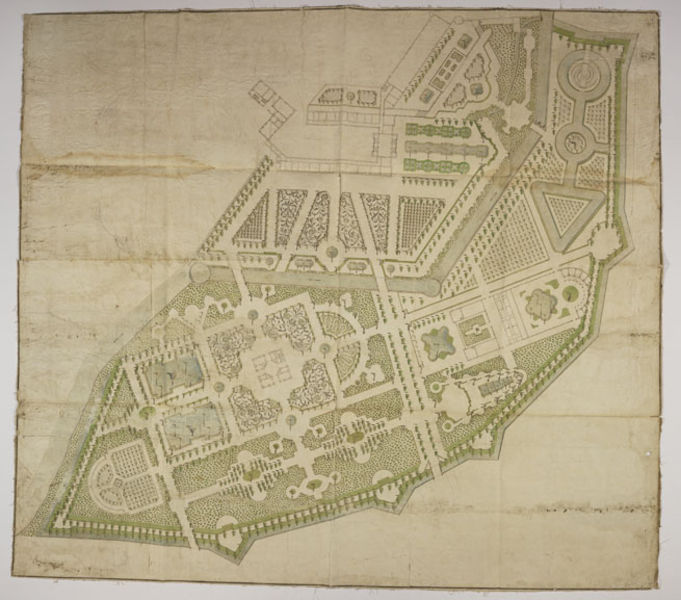
Titel: Schlossgarten in Schlackenwerth
Künstler: Anonym (17. Jh.)
Standort: Karlsruhe
Institution: Staatliche Kunsthalle Karlsruhe
Schlagwörter: baum, blau, wasser, bäume, dreieck, grün, stadt, teich, braun, skizze, strasse, zeichnung, anlage, gebäude, haus, park, parkanlage, schloss, weg, wiese, zaun, beige, ornament, alt, architektur, barock, falten, bild, häuser, strauch, pfad, wege, blatt, pflanze, pflanzen, brunnen, kreis, garten, farbig, papier, dorf, mauer, allee, farbe, formen, gelände, grenze, linien, hof, platz, vogelperspektive, figuren, spitz, symmetrie, tor, umriss, befestigung, aufsicht, straßen, bögen, symetrie, eingang, burg, kloster, türme, palast, stern, linie, draufsicht, festung, kreuzung, symmetrisch, becken, druck, stich, seite, strich, kreise, entwurf, pergament, geometrisch, karte, alleen, anwesen, mauern, residenz, beete, gärtner, rabatte, garden, alle, grünfläche, stadtmauer, boskett, plan, gärten, grundstück, landkarte, grund, querschnitt, geometrie, netz, botanik, brunne, grundriss, bauplan, architekt, rondell, barockgarten, zeichnugn, schlossanlage, rotunde, stadion, lageplan, gartenanlage, halbkreise, paln, schlosspark, gartenarchitektur, hecken, potsdam, planung, plätze, stadtplan, einteilung, grünflächen, architekturplan, amphitheater, map, rondel, gewächshäuser, burganlage, rabatten, gartenkunst, gartenplanung, gartenbau, falz, knicke, technische zeichnung, kries, wehrtürme, layout, anlege, stadtanlage, gartenbaukunst, alee, aleen, pflanzung, green, sanssouci, stadtmauern, infrastruktur, architecture, 1600, hofhaltung, 1700, kirchenanlage, #skizze, park plan, wegenetz, satdtpaln, dorfplan, barockgartenskizze, aussichtspunkte